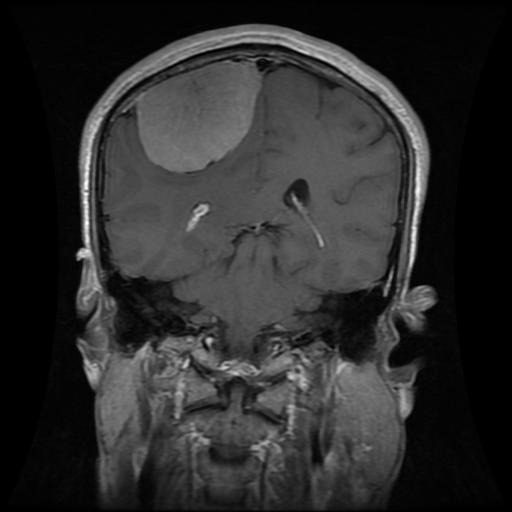
Label: meningioma